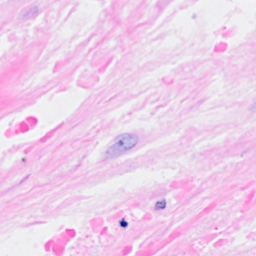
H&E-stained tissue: Breast